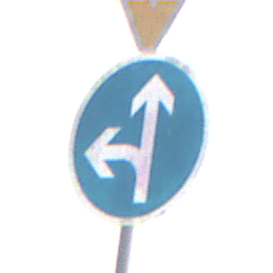
Verkehrszeichen: VorgeschriebeneFahrtrichtungGeradeausOderLinks
Zusatzzeichen oben: VorfahrtGewaehren
Umgebung: Outdoor, Nature
Tageszeit: MorningAfternoon
Wetter: PartlyCloudy
Licht: Natural
Jahreszeit: NotSpecified
Kontrast: MediumContrast